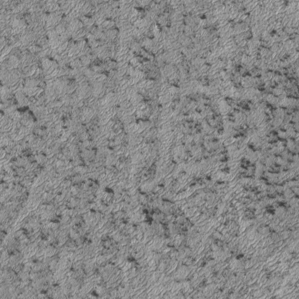
Label: frost